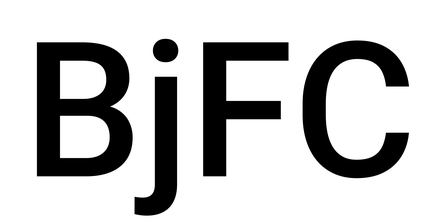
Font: Roboto_Medium